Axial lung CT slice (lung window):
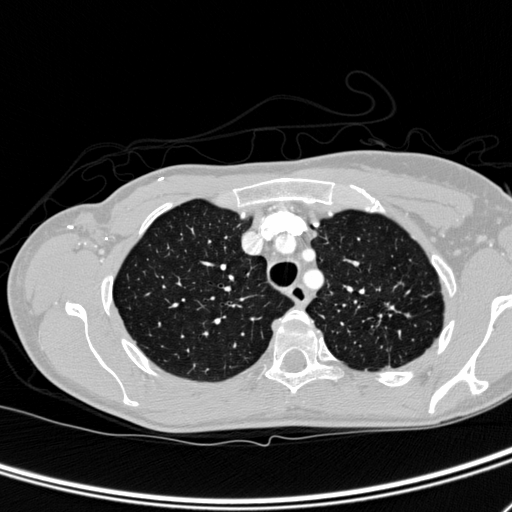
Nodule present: no